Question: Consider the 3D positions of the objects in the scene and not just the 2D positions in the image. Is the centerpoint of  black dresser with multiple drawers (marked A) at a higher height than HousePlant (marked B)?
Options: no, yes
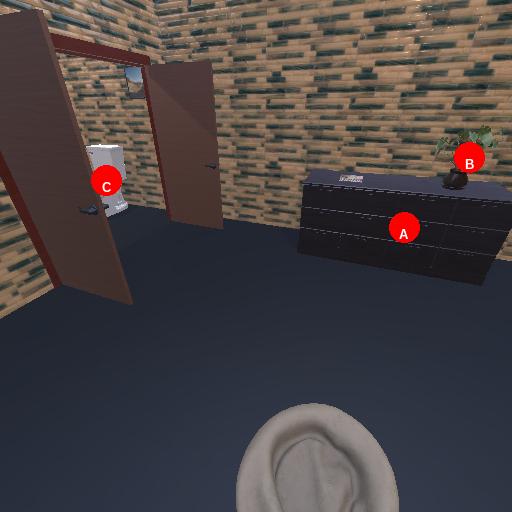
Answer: no